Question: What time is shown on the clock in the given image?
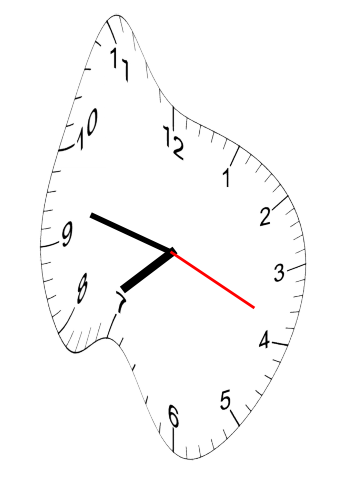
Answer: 07:47:19